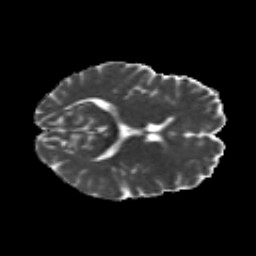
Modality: MD
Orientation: axial
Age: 27
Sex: female
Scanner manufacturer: siemens
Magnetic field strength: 3 T
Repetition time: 8.8 s
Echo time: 0.085 s